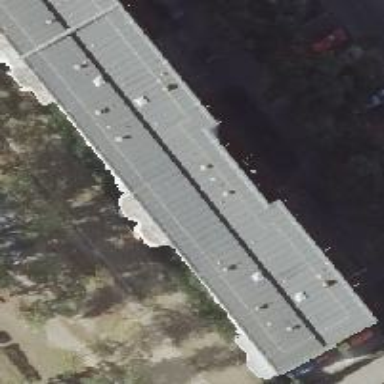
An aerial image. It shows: Residential building with flat gray roof made of tar paper.